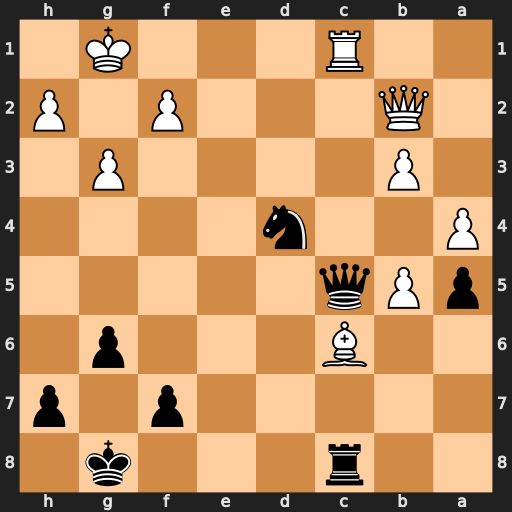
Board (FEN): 2r3k1/5p1p/2B3p1/pPq5/P2n4/1P4P1/1Q3P1P/2R3K1
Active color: b
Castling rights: -
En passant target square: -
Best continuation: Qxc1+ Qxc1 Ne2+ Kg2 Nxc1